Current action and preconditions to check: trajectory_clear

Your task: For each precondition in the list above, predict whether it will hold at this action.

Consider the current scene as observed from the mobile robot's camera, and analyze the predicted future states of all dynamic agents (e.g., people, animals, vehicles, or any moving entities) within the NEXT SECOND.

IMPORTANT: Only answer "very likely" if you are absolutely certain—based on strong, clear evidence—that a dynamic agent will violate the precondition in the predicted future state. Do NOT answer "very likely" for unlikely, ambiguous, or low-probability risks.

Ask yourself for each precondition: Is there a high probability, with clear and convincing evidence, that the predicted future states of any dynamic agent will interfere with the predicted future state of the currently executing action within the NEXT SECOND, causing that precondition to fail?

Assess the risk level based on these predictions. Use "likely" or "very likely" if motions create a clear risk of interference.

Use "neutral" or "improbable" if agents are nearby but their predicted paths are clearly diverging or non-conflicting.

Failure Risk Categories: "very improbable", "improbable", "neutral", "likely", "very likely"

Answer Format: Output ONLY the probability_of_failure value from these categories: "very improbable", "improbable", "neutral", "likely", "very likely"

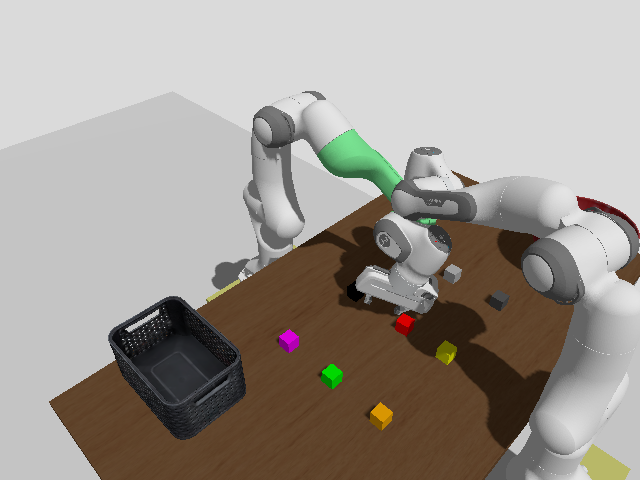

Answer: likely